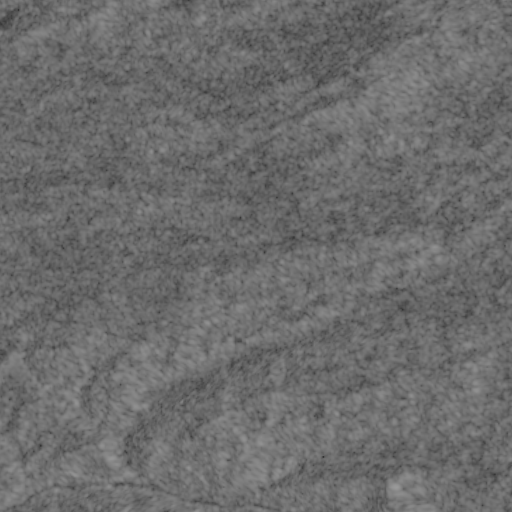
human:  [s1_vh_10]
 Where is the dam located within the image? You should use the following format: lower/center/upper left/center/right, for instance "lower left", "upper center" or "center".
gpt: The dam is located in the upper left of the image.
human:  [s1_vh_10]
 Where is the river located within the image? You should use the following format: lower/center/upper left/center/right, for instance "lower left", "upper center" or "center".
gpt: The river is located in the lower of the image.
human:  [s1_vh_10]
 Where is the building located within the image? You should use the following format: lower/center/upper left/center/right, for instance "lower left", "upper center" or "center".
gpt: The building is located in the upper right of the image.
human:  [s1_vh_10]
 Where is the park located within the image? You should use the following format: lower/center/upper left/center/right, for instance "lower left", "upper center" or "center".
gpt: There is no park in the image.

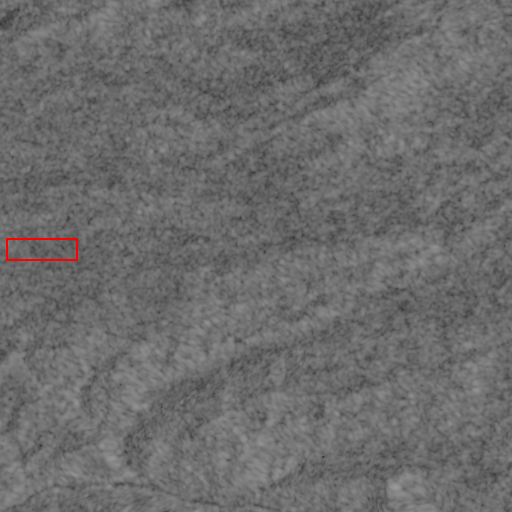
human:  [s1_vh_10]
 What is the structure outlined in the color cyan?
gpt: There is no cyan outline.
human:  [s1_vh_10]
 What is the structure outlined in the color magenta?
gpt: There is no structure outlined in magenta.